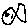
Label: fish